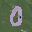
Label: 0